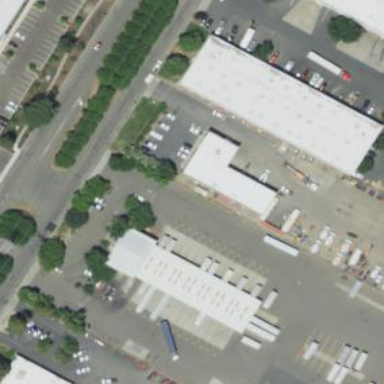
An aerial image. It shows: Industrial building.